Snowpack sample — Buffalo Mountain, Silverthorne, Colorado, USA (1/25/25, 10:11 AM MST)
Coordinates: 39.6222, -106.1139
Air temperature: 22 °F
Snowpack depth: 110 cm
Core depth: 40 cm
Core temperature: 46.4 °F
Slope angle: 12°, slope face: 102°
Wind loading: high
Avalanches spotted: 0
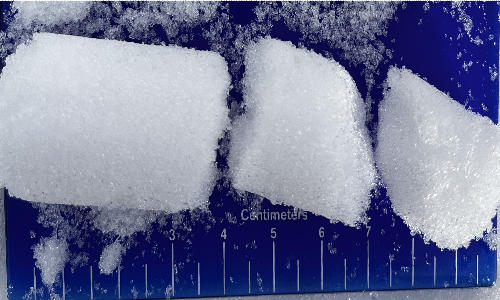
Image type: core
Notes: No avalanches nearby, collected on the outskirts of a fire break 15 meters from the treeline, on way to Buffalo and Red Mountain